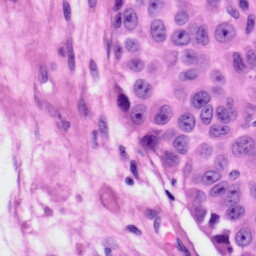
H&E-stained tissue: Skin